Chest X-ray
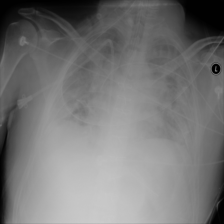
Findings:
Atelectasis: negative
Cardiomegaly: negative
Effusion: negative
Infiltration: negative
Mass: negative
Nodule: negative
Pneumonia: negative
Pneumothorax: negative
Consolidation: negative
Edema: negative
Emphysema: negative
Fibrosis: negative
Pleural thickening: negative
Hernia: negative